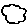
Label: cloud